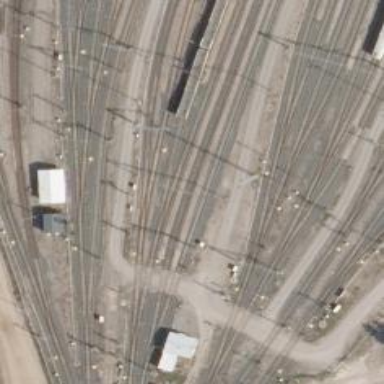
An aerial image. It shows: Rail yard with electrified contact lines for the trains.